Field crop: maize
Growth stage: 1
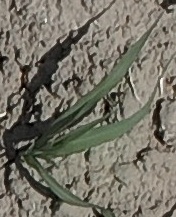
Species: sorghum